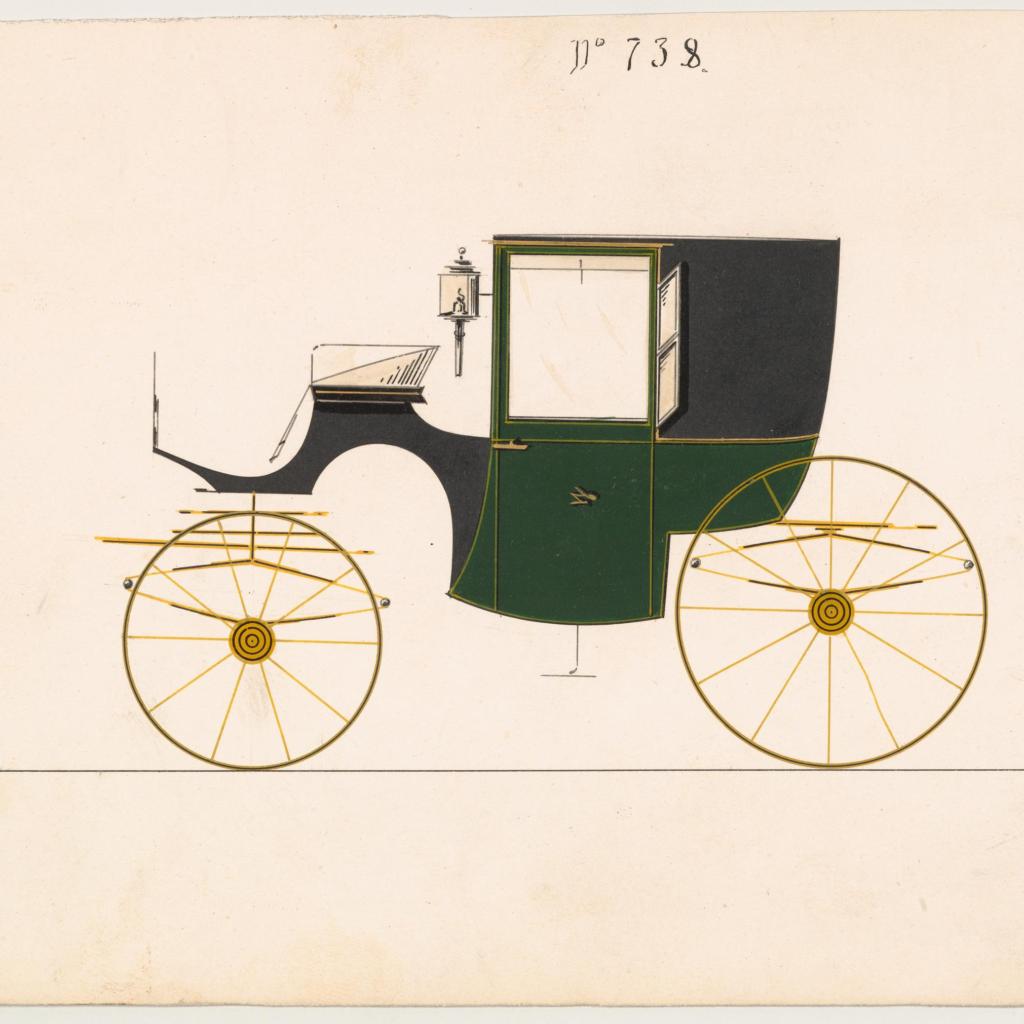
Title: Design for Brougham, no. 738
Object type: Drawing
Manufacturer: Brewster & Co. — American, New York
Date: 1850–70
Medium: Pen and black ink, watercolor and gouache, with gum arabic
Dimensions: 5 3/4 x 8 3/4 in. (14.6 x 22.2 cm)
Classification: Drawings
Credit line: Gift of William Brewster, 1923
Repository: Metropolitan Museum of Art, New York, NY